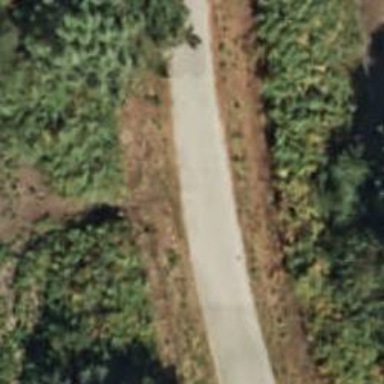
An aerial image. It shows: Unclassified road.